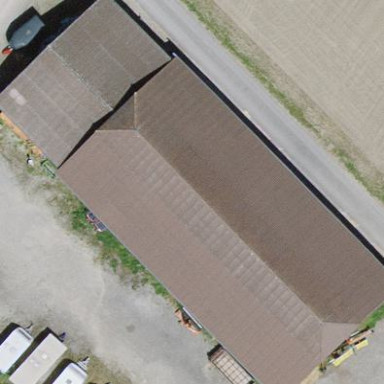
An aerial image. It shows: Rural barn.